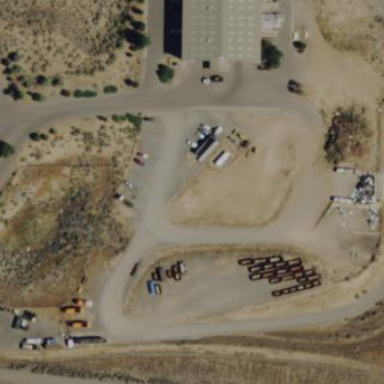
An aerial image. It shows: Waste transfer station.